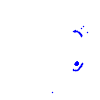
Particle: kaon